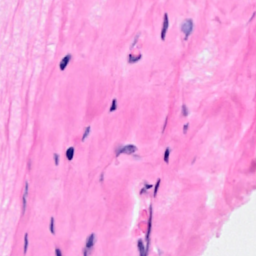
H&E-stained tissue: Breast